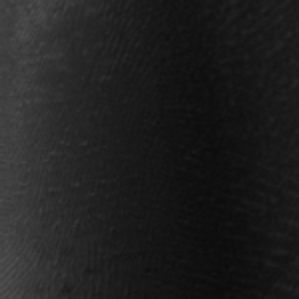
Label: frost